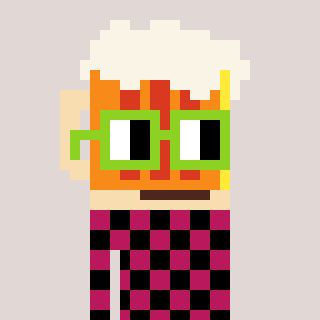
a pixel art character with square light green glasses, a beer-shaped head and a darkpink-colored body on a warm background